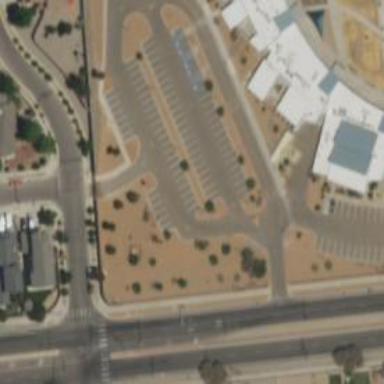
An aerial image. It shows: Parking area.